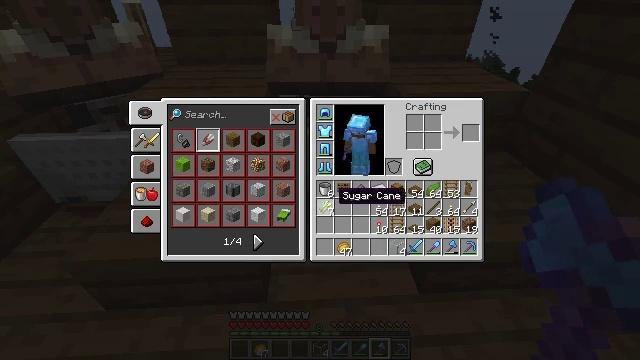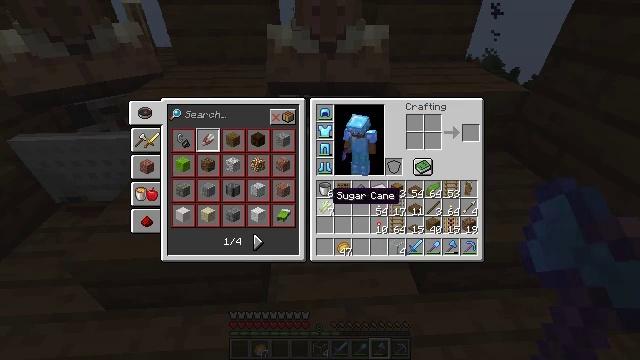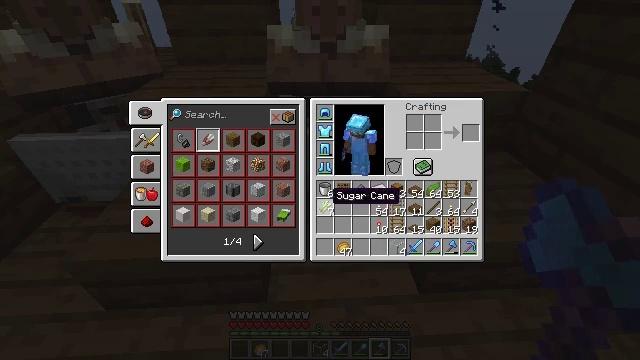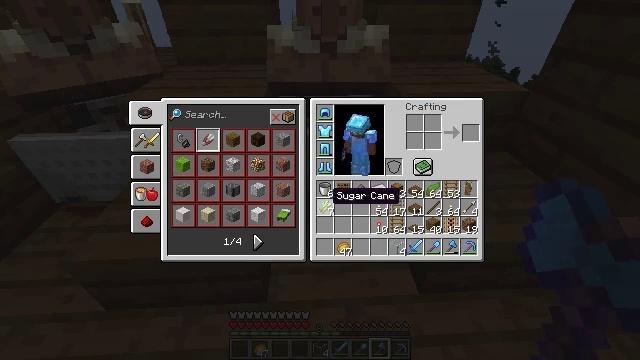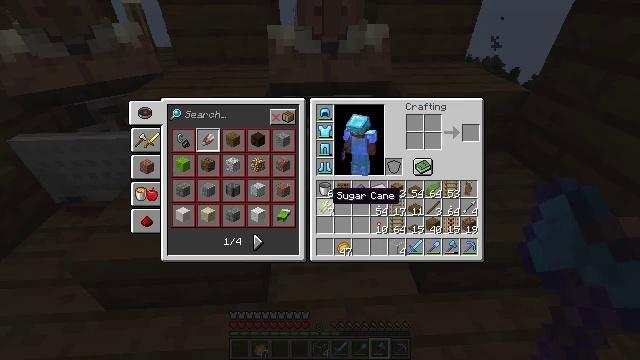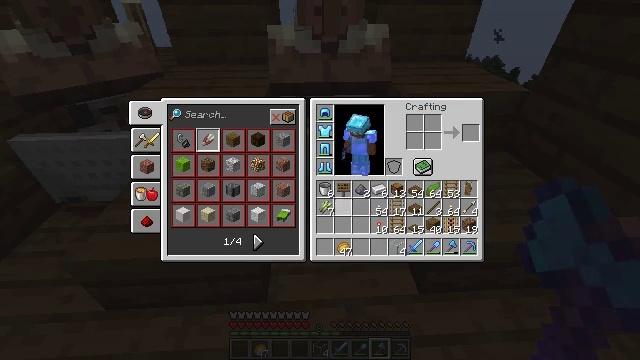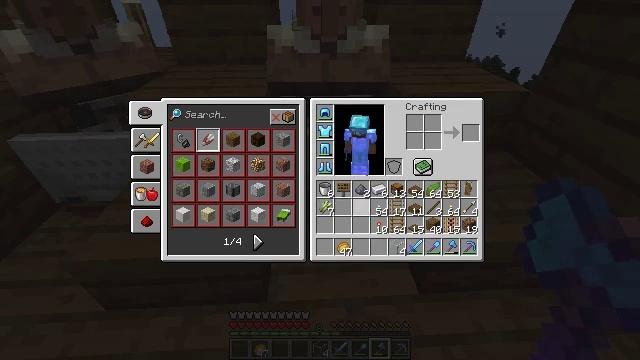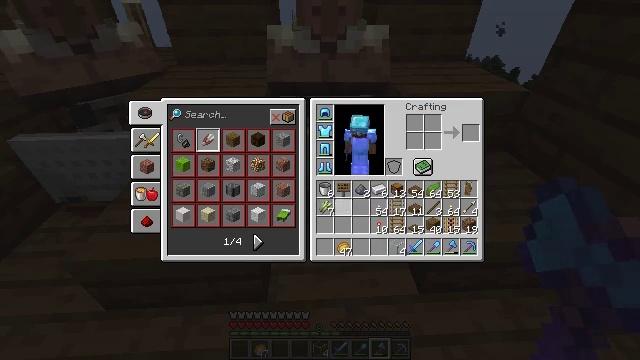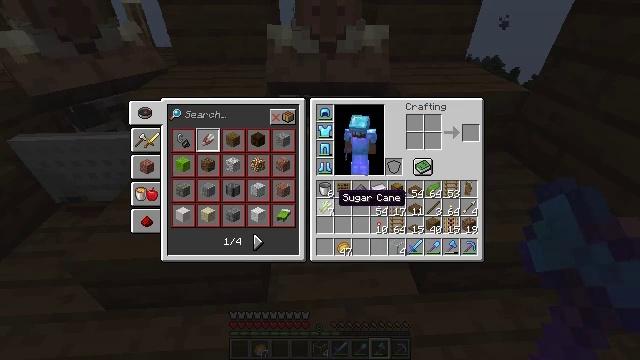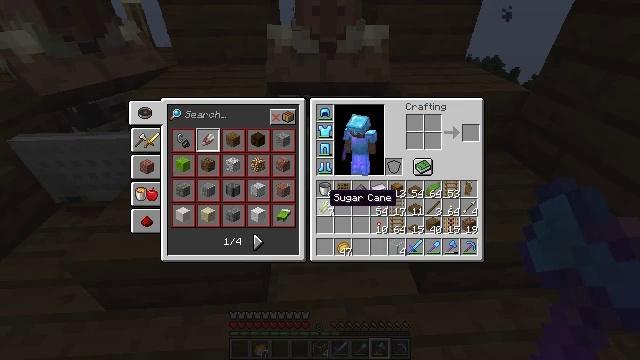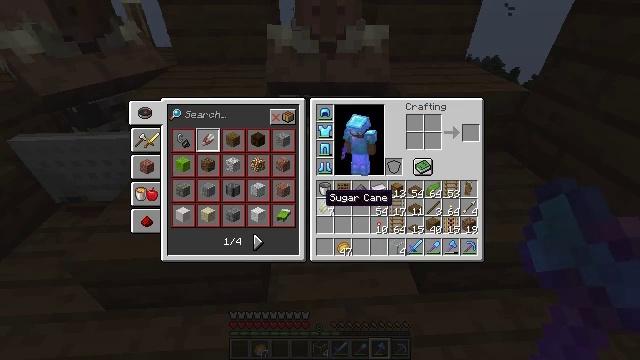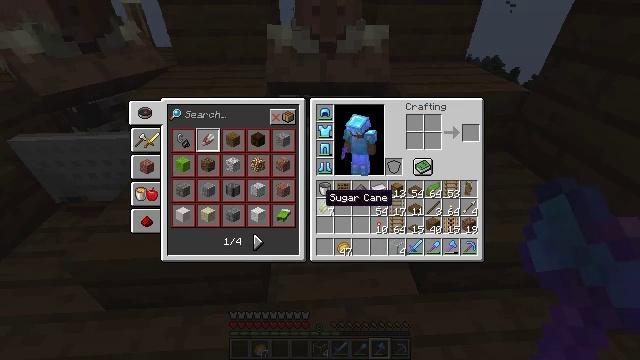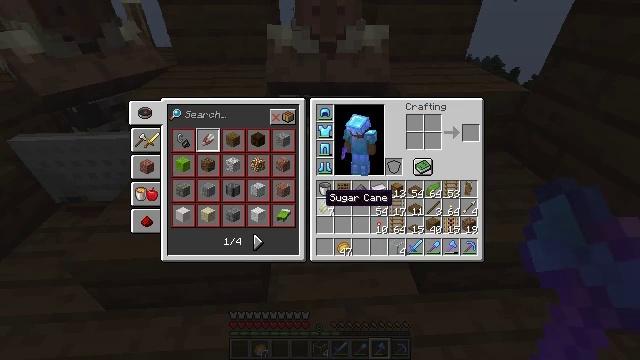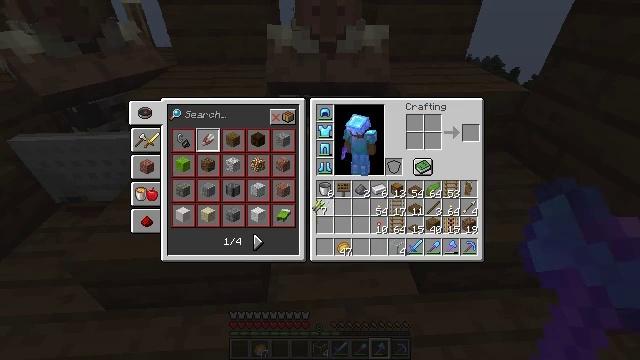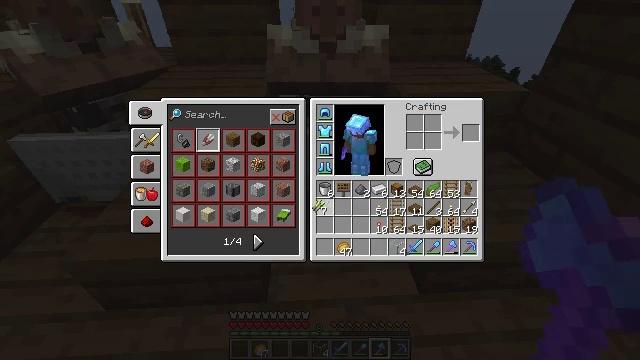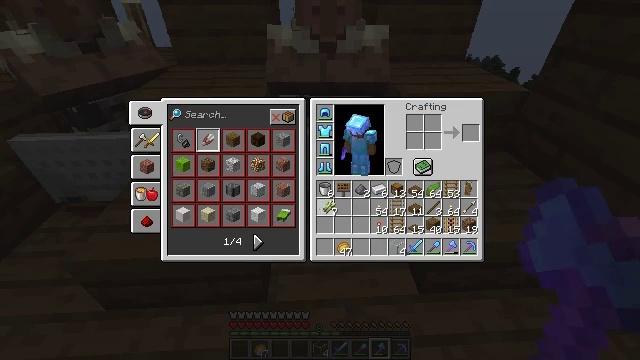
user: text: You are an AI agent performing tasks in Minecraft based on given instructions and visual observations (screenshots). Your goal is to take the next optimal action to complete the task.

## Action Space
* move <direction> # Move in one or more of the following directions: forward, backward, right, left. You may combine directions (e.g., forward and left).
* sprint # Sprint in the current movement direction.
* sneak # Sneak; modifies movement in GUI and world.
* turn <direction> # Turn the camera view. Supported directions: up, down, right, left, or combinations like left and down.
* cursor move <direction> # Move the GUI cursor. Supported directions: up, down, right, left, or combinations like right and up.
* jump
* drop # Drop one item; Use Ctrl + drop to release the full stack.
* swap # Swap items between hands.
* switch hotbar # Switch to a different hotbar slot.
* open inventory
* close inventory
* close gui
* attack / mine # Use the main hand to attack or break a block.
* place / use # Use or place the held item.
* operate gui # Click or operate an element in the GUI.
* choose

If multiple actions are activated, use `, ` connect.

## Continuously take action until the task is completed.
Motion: motion action
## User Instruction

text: Drop a spruce sign.
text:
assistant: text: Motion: no_op
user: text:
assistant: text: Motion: no_op
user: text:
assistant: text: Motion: no_op
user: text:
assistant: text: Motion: no_op
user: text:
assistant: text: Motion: cursor move right
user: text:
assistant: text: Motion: no_op
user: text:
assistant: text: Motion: no_op
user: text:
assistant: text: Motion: cursor move left
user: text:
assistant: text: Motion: cursor move left
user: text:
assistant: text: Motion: no_op
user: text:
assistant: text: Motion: no_op
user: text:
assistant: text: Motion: no_op
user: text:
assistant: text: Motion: operate gui
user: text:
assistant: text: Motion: operate gui
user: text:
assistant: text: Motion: cursor move right, operate gui
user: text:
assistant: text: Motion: cursor move right
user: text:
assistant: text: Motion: cursor move right
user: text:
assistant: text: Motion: no_op
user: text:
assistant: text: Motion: no_op
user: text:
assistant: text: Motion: no_op
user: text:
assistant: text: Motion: no_op
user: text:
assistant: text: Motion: no_op
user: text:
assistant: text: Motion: operate gui
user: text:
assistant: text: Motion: operate gui
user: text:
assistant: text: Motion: operate gui
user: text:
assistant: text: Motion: no_op
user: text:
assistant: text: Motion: no_op
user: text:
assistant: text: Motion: no_op
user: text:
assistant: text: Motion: no_op
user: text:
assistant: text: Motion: cursor move left